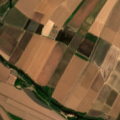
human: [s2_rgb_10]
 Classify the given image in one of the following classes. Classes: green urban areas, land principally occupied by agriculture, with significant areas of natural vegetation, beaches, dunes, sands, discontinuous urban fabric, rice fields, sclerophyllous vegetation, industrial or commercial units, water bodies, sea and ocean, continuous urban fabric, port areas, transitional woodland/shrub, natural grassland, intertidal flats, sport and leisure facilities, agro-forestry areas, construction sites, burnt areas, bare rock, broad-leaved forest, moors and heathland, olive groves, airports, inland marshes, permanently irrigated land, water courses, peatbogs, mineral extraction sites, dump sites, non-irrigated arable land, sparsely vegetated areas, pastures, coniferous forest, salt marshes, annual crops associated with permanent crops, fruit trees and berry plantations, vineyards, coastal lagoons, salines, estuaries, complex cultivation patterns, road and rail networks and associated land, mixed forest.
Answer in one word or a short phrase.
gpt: rice fields